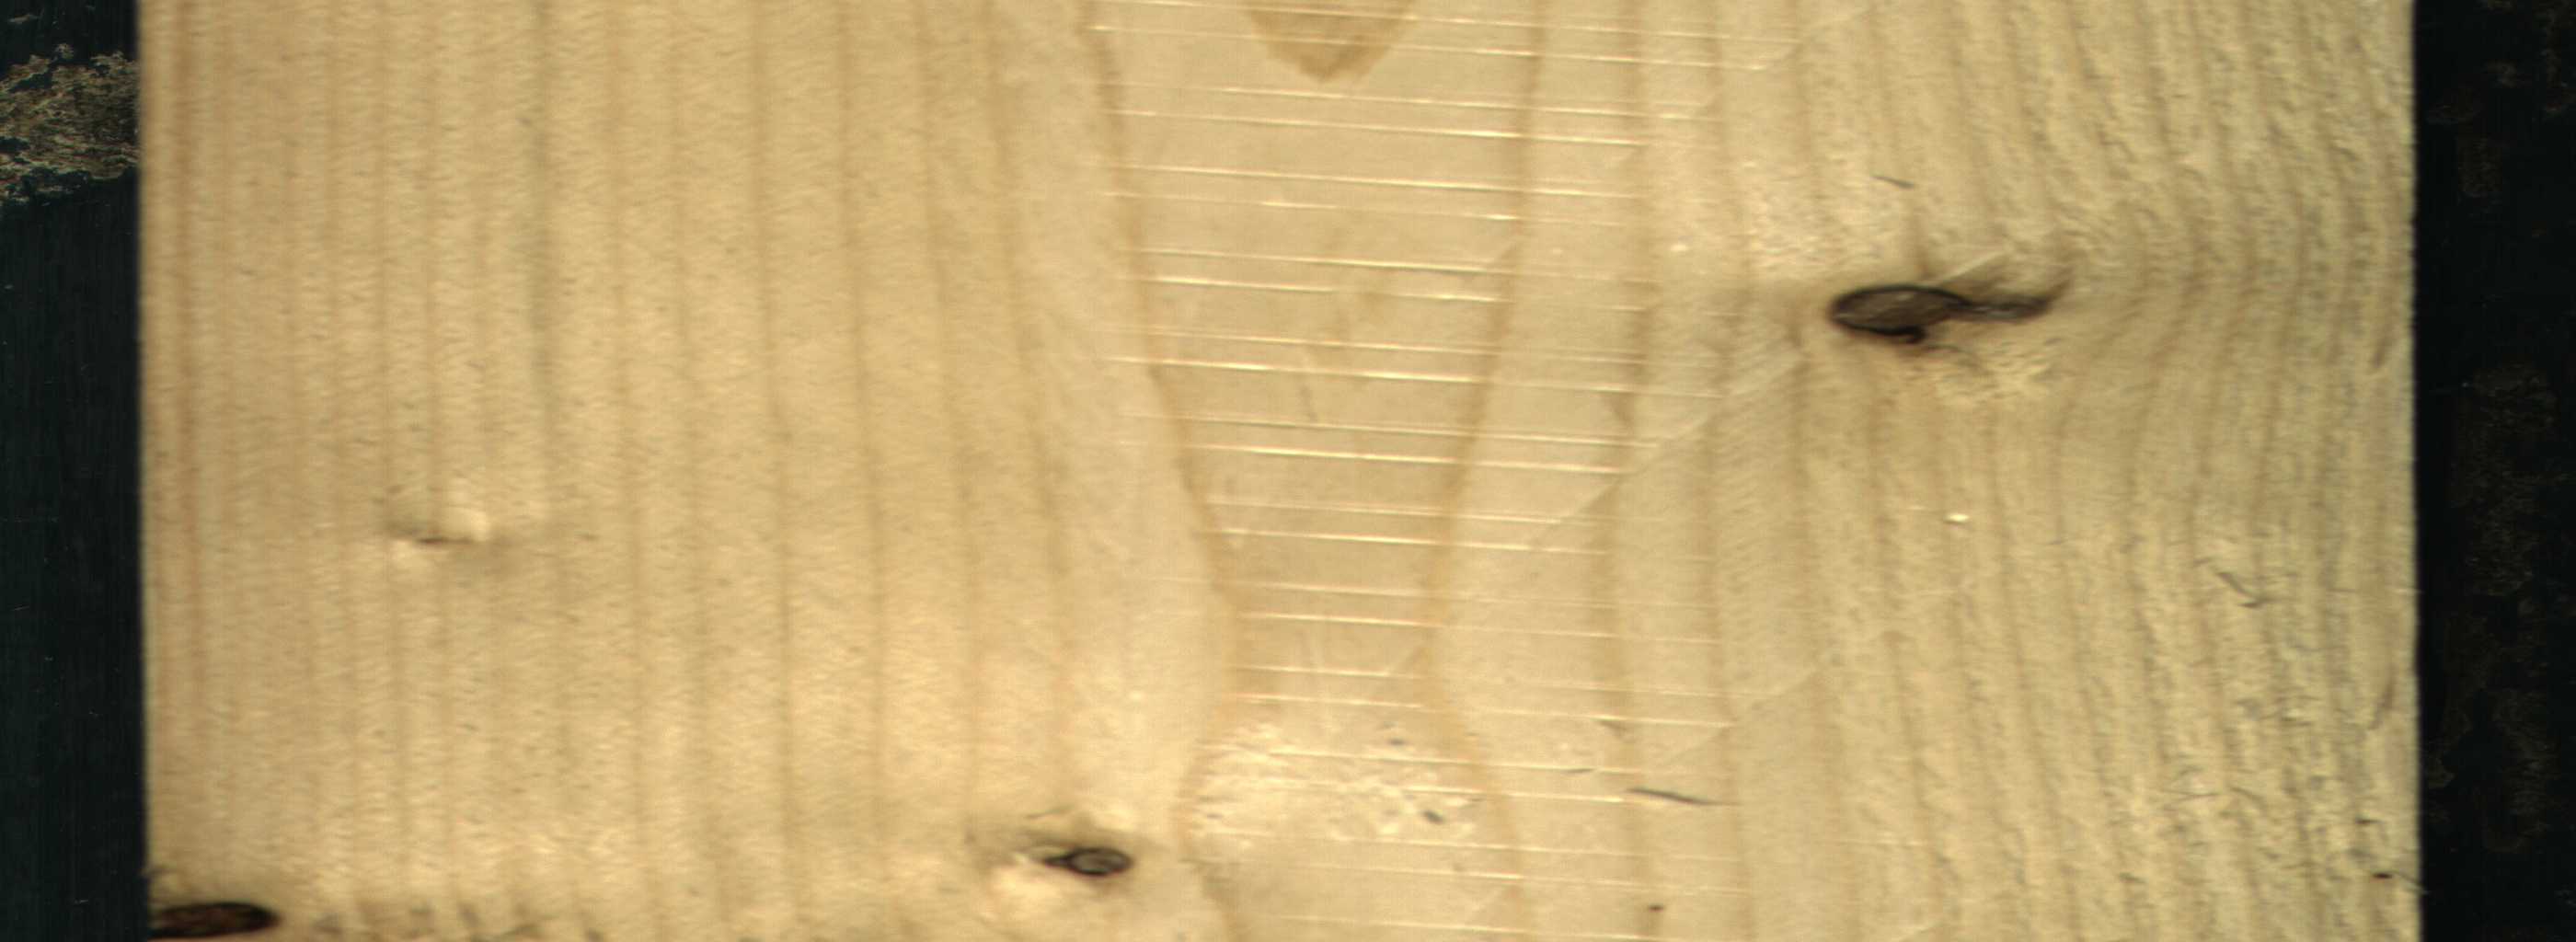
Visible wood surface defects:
Dead_Knot
Dead_Knot
Dead_Knot